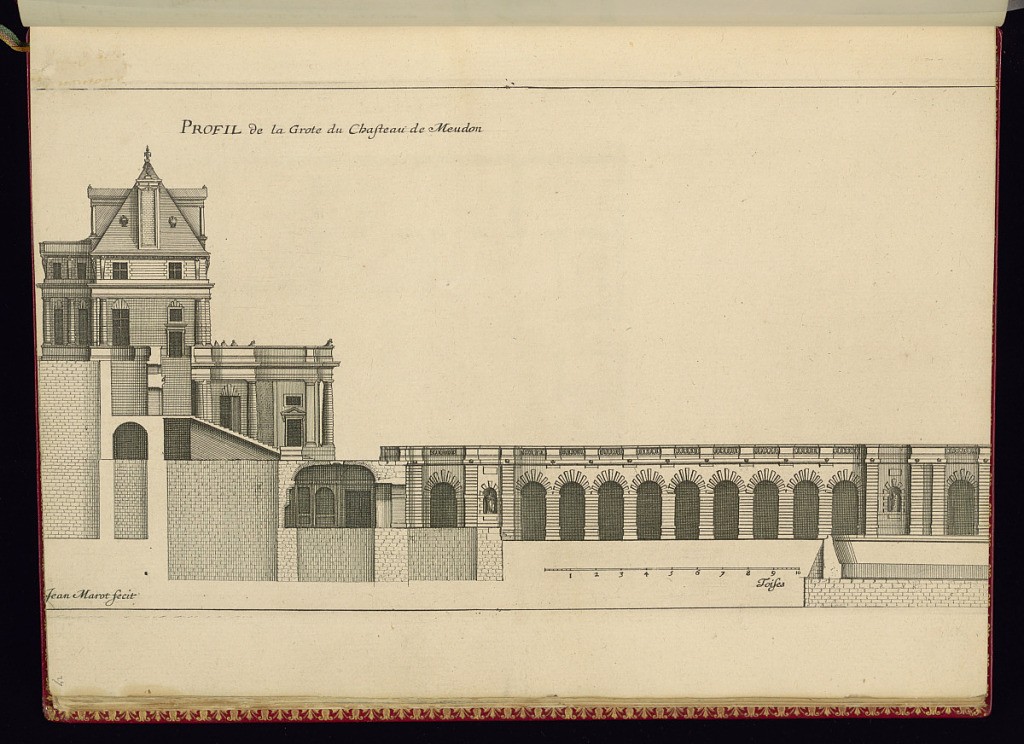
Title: PROFIL de la Grote du Chasteau de Meudon
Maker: Jean Marot, French, 1619 - 1679
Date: ca.1635–ca.1660
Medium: Etching on laid paper
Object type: Print
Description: Architectural elevation and part section of a grotto at the castle of Meudon, France, featuring arches, sculptures in niches, windows, doors, columns, pilasters, and balustrades. A scale below. The plate is titled and signed.